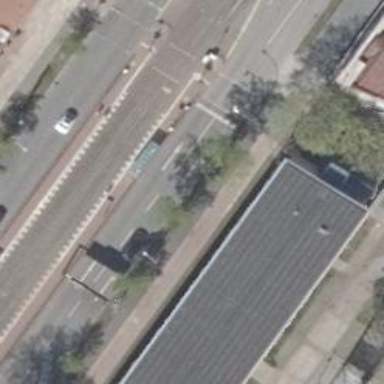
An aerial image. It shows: Tram stop.